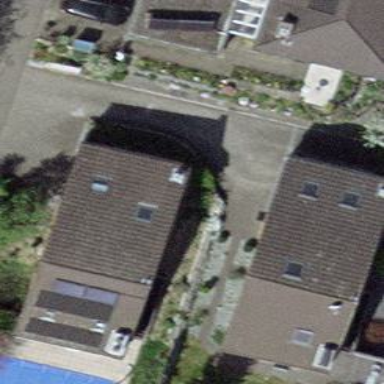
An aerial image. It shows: Simple and straightforward house.